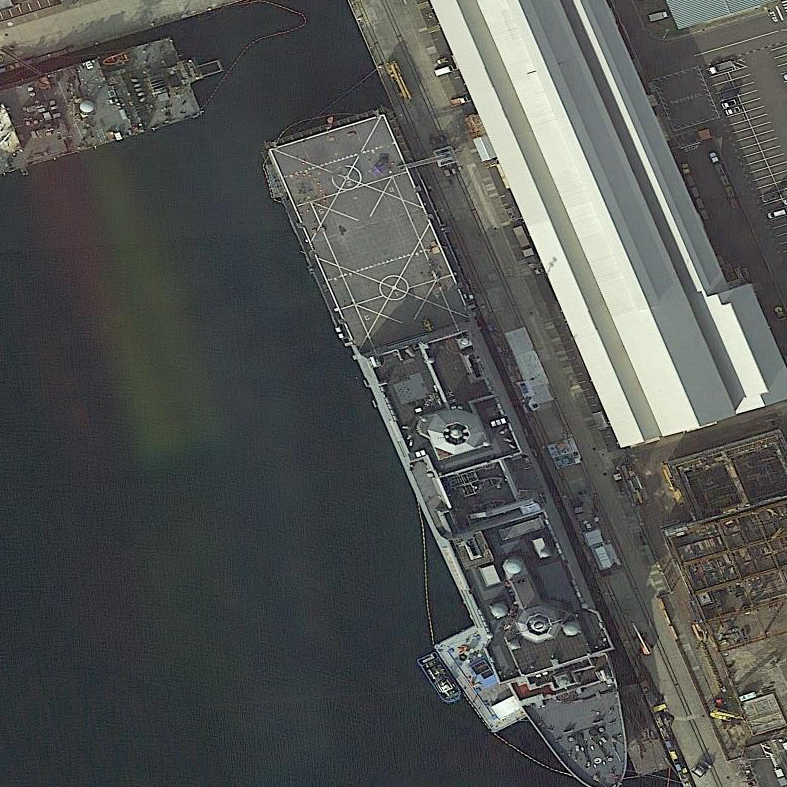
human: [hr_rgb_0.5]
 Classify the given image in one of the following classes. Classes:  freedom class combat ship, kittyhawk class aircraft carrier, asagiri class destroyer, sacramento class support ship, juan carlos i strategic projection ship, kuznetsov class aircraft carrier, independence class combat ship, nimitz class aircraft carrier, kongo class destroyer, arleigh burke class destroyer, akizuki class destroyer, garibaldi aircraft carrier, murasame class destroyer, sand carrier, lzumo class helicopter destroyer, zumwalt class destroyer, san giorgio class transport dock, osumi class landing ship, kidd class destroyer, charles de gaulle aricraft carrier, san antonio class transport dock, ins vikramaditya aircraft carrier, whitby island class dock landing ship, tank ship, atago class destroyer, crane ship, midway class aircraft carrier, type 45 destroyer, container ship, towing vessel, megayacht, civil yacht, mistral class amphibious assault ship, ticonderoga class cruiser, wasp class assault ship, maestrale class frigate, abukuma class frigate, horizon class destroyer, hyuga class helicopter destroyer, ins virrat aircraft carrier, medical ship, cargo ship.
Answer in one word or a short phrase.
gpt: San Antonio class transport dock